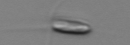
Label: Chrysochromulina